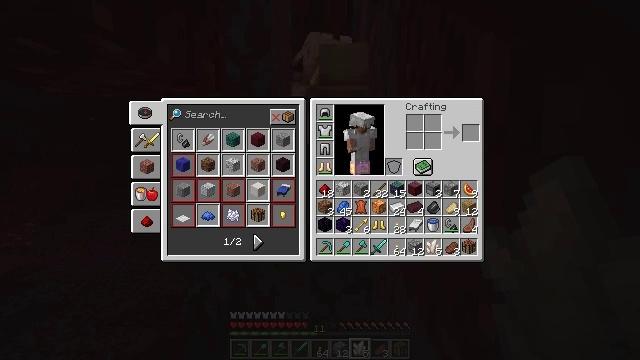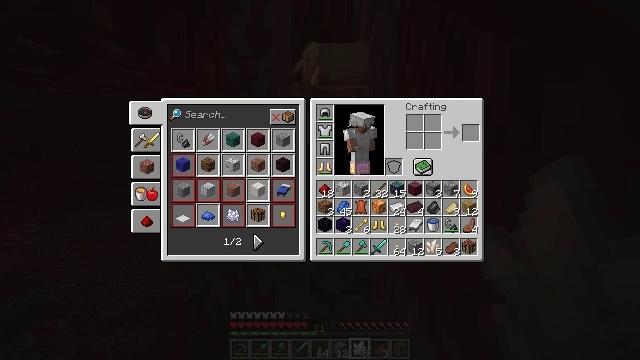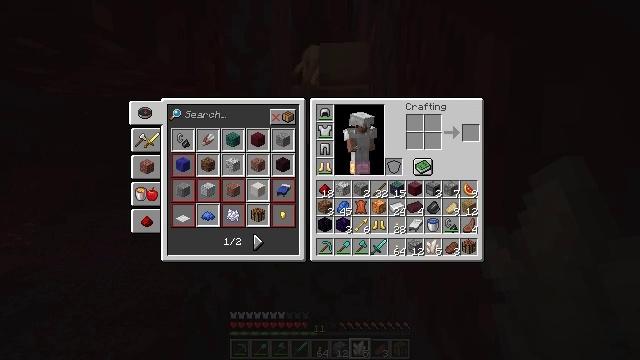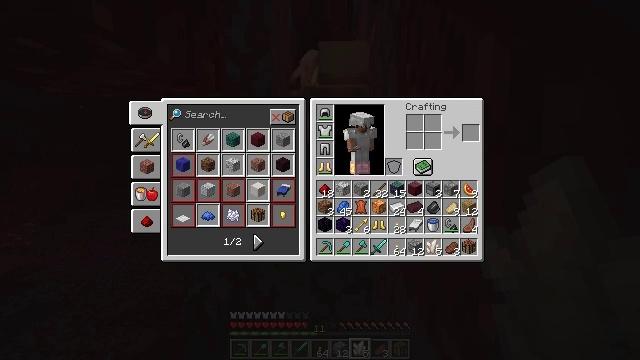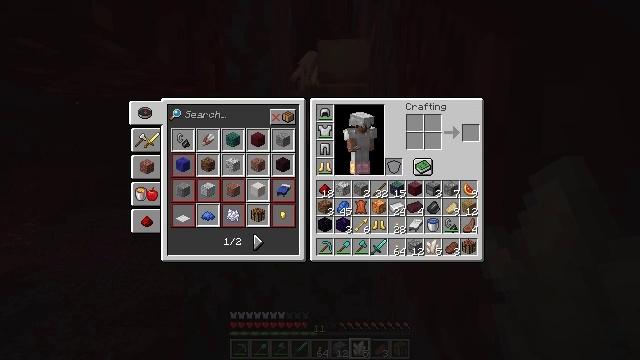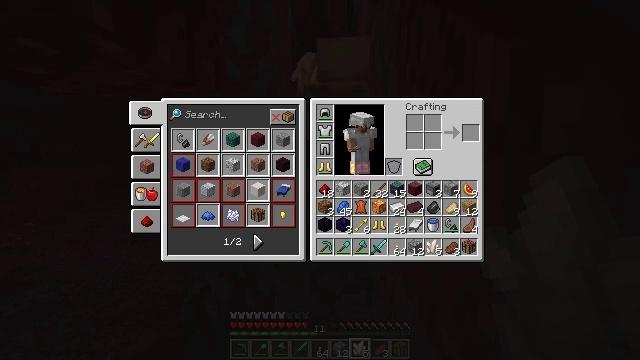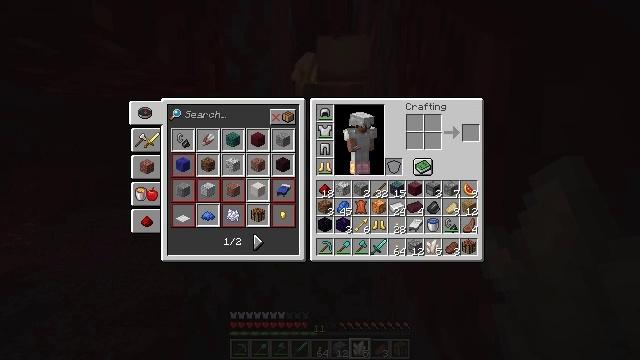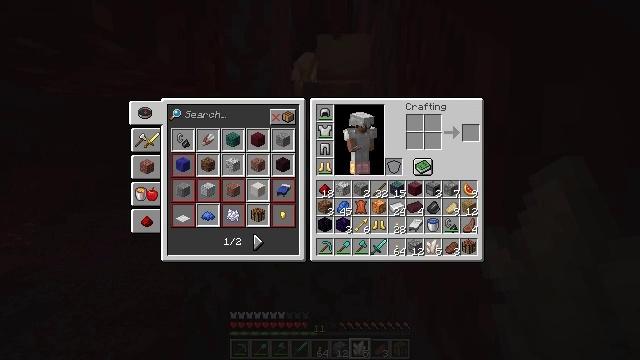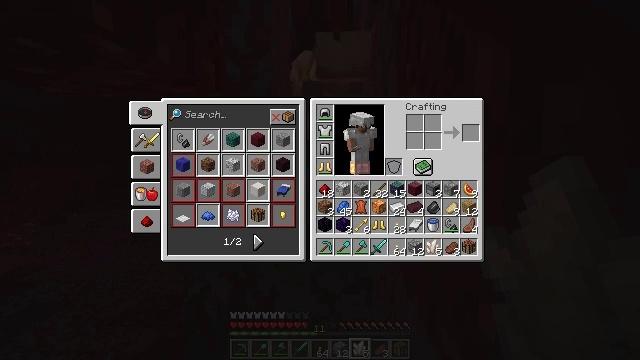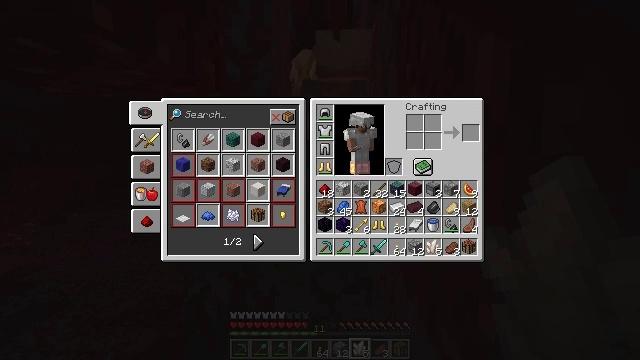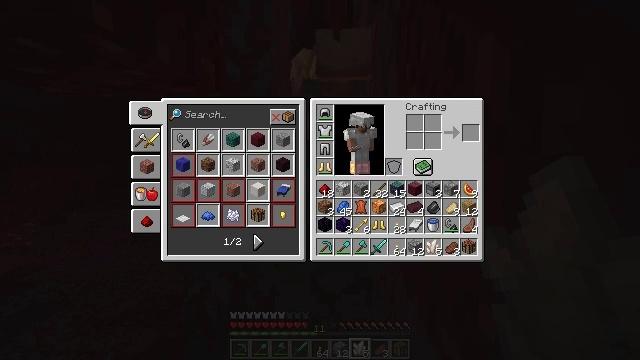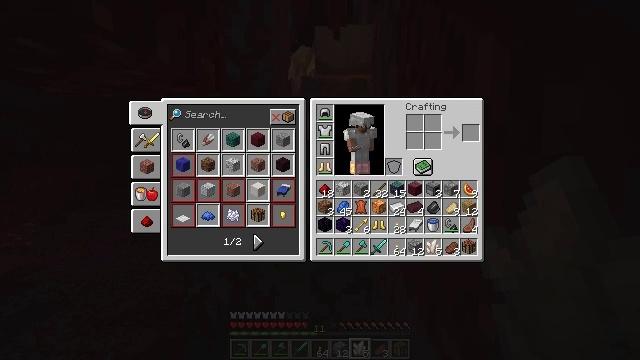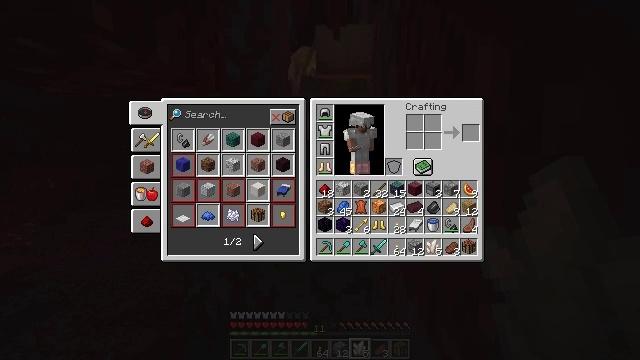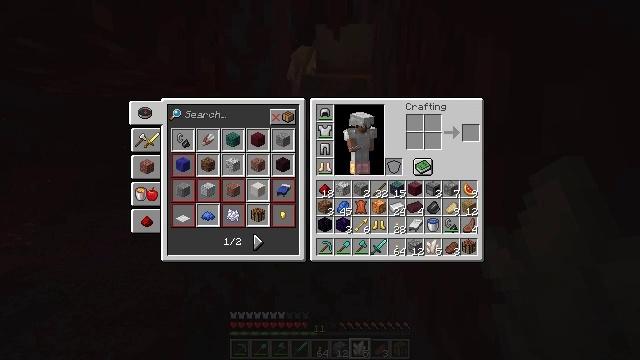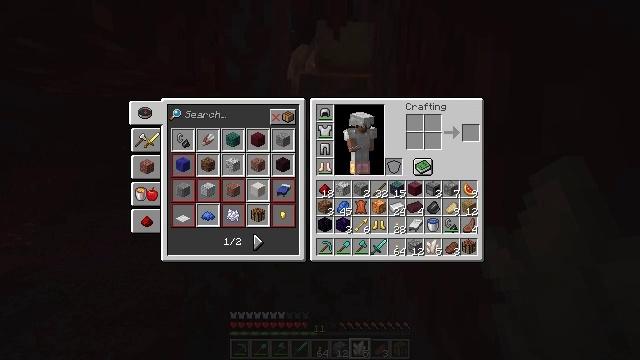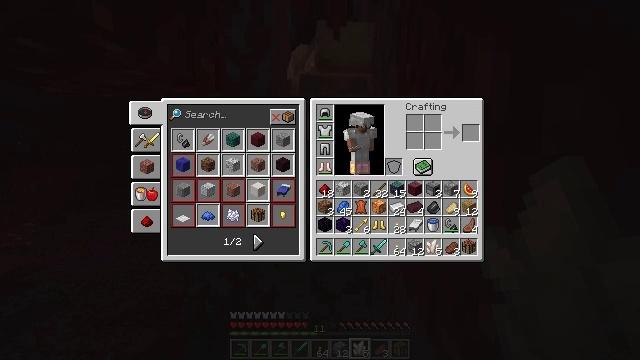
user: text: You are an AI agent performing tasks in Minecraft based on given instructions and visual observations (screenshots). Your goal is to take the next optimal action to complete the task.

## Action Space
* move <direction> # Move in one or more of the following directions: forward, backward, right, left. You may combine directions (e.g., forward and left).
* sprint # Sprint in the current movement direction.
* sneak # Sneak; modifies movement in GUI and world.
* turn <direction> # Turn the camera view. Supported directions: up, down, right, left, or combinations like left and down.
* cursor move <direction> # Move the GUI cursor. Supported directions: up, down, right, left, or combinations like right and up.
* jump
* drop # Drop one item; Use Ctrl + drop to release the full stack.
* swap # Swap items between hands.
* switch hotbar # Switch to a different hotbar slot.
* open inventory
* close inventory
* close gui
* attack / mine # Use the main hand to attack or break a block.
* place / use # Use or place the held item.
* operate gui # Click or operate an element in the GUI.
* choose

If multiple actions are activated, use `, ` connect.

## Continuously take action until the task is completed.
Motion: motion action
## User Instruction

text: Drop a quartz.
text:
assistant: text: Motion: no_op
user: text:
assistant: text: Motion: no_op
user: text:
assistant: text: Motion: no_op
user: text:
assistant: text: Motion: no_op
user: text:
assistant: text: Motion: no_op
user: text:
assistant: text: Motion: no_op
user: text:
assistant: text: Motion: no_op
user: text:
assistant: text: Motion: no_op
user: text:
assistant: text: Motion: no_op
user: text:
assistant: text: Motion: no_op
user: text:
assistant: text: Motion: no_op
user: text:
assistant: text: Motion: no_op
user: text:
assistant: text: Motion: no_op
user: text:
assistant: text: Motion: no_op
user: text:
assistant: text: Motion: no_op
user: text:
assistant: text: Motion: no_op
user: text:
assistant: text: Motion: no_op
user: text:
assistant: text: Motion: no_op
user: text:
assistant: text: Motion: no_op
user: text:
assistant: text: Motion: no_op
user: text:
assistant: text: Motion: no_op
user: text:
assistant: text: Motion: no_op
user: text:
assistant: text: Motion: no_op
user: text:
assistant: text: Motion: no_op
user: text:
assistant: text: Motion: no_op
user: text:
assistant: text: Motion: no_op
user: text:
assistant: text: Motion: cursor move left and down
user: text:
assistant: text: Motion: cursor move left and down
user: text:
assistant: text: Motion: cursor move left and down
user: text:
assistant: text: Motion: no_op